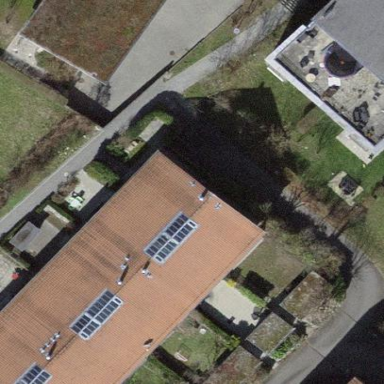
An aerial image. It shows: Residential building.